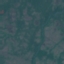
Land use / land cover: HerbaceousVegetation